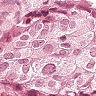
Metastatic tissue present: yes